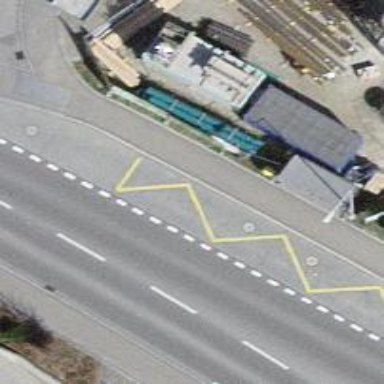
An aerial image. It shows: Sidewalk along the footway.